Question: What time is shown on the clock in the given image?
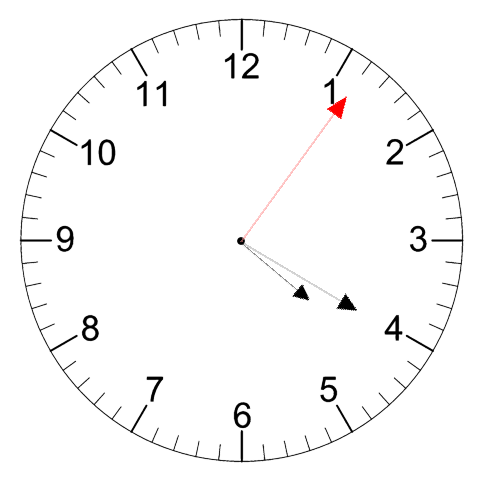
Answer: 04:20:06